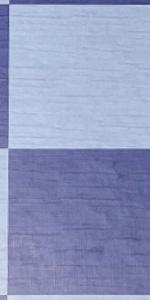
Label: Empty